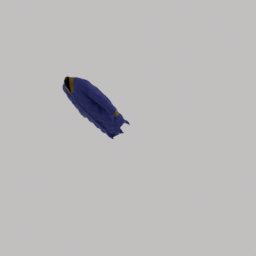
Label: people